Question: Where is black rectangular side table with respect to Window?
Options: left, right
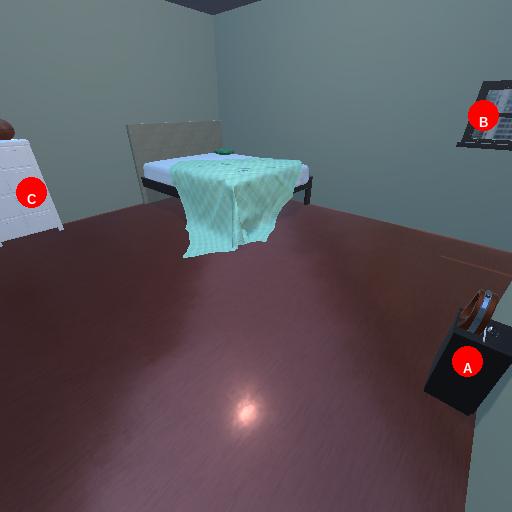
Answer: left